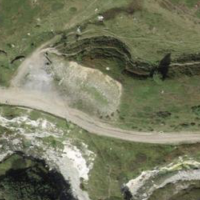
EUNIS habitat code: 26
Species observed at this site:
Marmota marmota
Corvus corone
Gypaetus barbatus
Sylvia borin
Sylvia atricapilla
Spinus spinus
Poecile palustris
Erithacus rubecula
Cuculus canorus
Dryocopus martius
Phoenicurus ochruros
Certhia familiaris
Phoenicurus phoenicurus
Corvus corax
Periparus ater
Cyanistes caeruleus
Lophophanes cristatus
Monticola saxatilis
Troglodytes troglodytes
Pyrrhula pyrrhula
Turdus merula
Tachymarptis melba
Saxicola rubetra
Emberiza cia
Turdus pilaris
Regulus regulus
Cinclus cinclus
Pyrrhocorax graculus
Aquila chrysaetos
Phylloscopus trochilus
Motacilla alba
Delichon urbicum
Anthus trivialis
Oenanthe oenanthe
Turdus philomelos
Fulica atra
Anthus spinoletta
Dendrocopos major
Prunella modularis
Turdus viscivorus
Falco peregrinus
Buteo buteo
Charadrius morinellus
Prunella collaris
Phylloscopus collybita
Carduelis citrinella
Alauda arvensis
Pica pica
Nucifraga caryocatactes
Garrulus glandarius
Tichodroma muraria
Falco tinnunculus
Motacilla cinerea
Anas platyrhynchos
Linaria cannabina
Accipiter gentilis
Lyrurus tetrix
Montifringilla nivalis
Fringilla coelebs
Regulus ignicapilla
Lanius collurio
Turdus torquatus
Ptyonoprogne rupestris
Carduelis carduelis
Phalacrocorax carbo
Parus major
Accipiter nisus